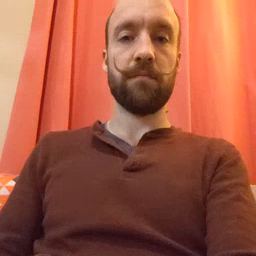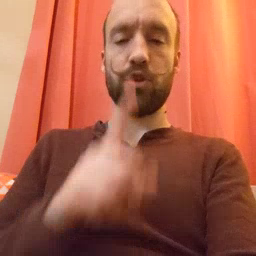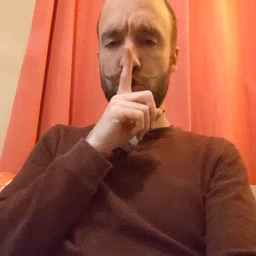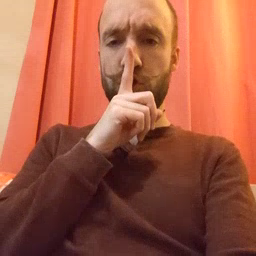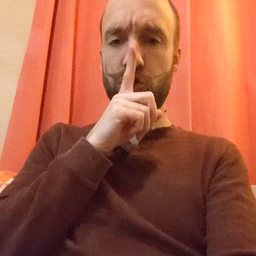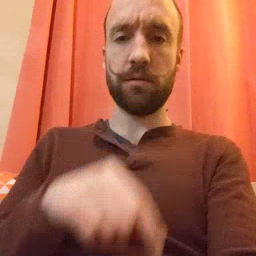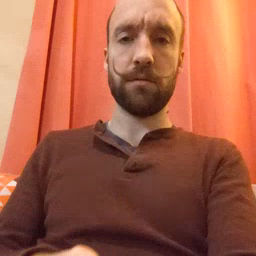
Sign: shhh